Question: I am new to repository pattern but i tried, my goal is to make a design which will let me easily with just some few edits "dependency injection, or configuration edits" to be able to switch to another ORM without touching other solution layers.
I reached this implementation:

and here is the code:
'''
public interface IRepository<T>
{
T Get(int key);
IQueryable<T> GetAll();
void Save(T entity);
T Update(T entity);
// Common data will be added here
}
public interface ICustomerRepository : IRepository<Customer>
{
// Specific operations for the customers repository
}
public class CustomerRepository : ICustomerRepository
{
#region ICustomerRepository Members
public IQueryable<Customer> GetAll()
{
DataClasses1DataContext context = new DataClasses1DataContext();
return from customer in context.Customers select customer;
}
#endregion
#region IRepository<Customer> Members
public Customer Get(int key)
{
throw new NotImplementedException();
}
public void Save(Customer entity)
{
throw new NotImplementedException();
}
public Customer Update(Customer entity)
{
throw new NotImplementedException();
}
#endregion
}
'''
usage in my aspx page:
'''
protected void Page_Load(object sender, EventArgs e)
{
IRepository<Customer> repository = new CustomerRepository();
var customers = repository.GetAll();
this.GridView1.DataSource = customers;
this.GridView1.DataBind();
}
'''
As you saw in the previous code i am now using LINQ to sql, and as you see my code is tied to LINQ to sql, how to change this code design to achieve my goal "be able to change to another ORM easly, for example to ADO.net entity framework, or subsonic"
Please advice with simple sample code
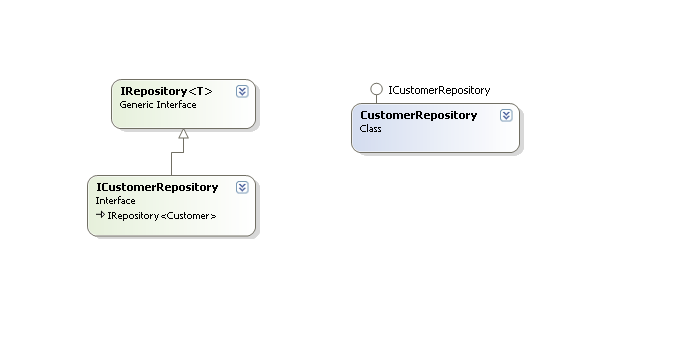
Answer: What you're doing is right, your code would be applied to each repository.
As you stated, the purpose of the Repository pattern is so you can interchange the way the data is delivered to your application without having to refactor your code in your application (UI/delivery layer).
Take for example, you decide to switch to Linq to Entities or ADO.NET.
All you would need is to write the code for the ORM you'll be using (having it inherit the proper Interface), then have your code use that repository. Of course you would need replace all references of the old repository or rename/replace your old ORM repositories so that your application uses the proper ones (Unless you're using some type of IoC container, in which you would specify which repository to pass).
The rest of your application would continue to run properly since all the methods you used to get/edit your data will return the proper objects.
In layman's term, the repositories will give your application the data it needs the same way. The only difference is how that data is retrieved from your database (ADO.NET/Linq to something etc.)
Having your classes inherit the Repository Interfaces is a hard-constraint making sure they output the data in a uniform fashion that agrees with the way your application uses it.